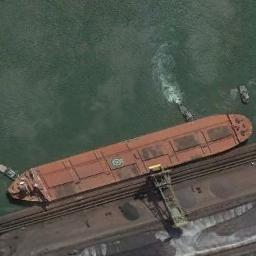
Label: ship